Interaction volume radius: 5 \u00c5
Interaction volume height: 10 \u00c5
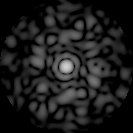
Disorder parameter: 0.7857